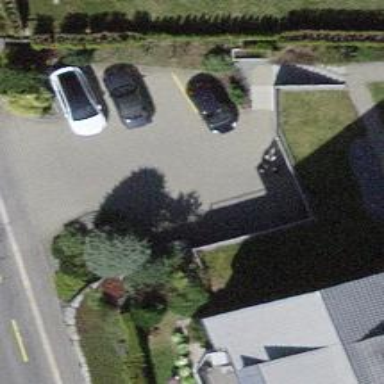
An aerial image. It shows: Parking entrance.